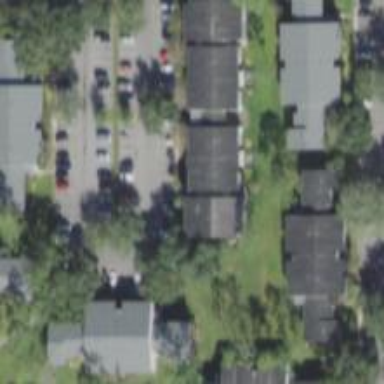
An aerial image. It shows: Parking space is available.